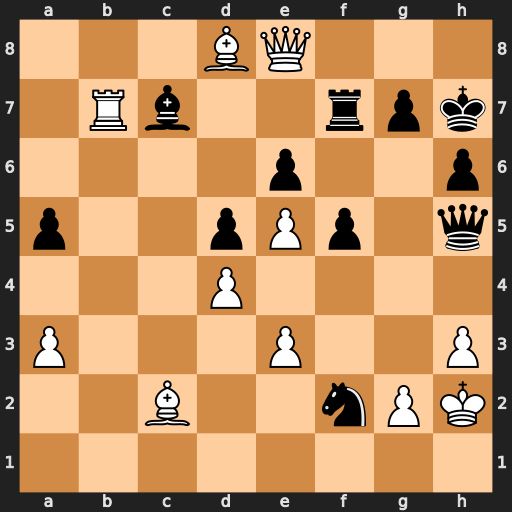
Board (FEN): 3BQ3/1Rb2rpk/4p2p/p2pPp1q/3P4/P3P2P/2B2nPK/8
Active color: w
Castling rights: -
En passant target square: -
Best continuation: Rxc7 Rxc7 Qxh5